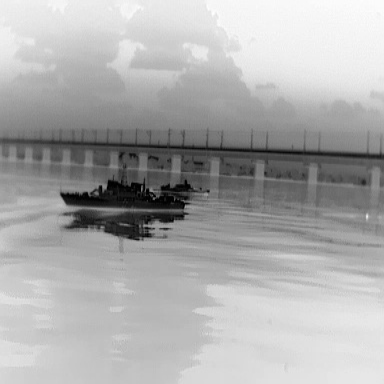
There is a warship in the infrared image.